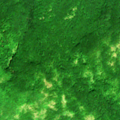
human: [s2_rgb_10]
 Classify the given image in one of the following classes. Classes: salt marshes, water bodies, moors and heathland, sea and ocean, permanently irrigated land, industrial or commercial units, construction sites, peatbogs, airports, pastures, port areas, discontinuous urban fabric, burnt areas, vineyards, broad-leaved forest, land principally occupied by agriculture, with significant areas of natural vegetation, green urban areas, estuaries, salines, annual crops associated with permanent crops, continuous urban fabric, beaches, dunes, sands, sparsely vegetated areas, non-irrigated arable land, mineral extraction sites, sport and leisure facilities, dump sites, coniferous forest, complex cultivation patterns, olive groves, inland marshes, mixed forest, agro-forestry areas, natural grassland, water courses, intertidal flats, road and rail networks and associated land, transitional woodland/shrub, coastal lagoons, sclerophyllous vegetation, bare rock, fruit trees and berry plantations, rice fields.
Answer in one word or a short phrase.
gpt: broad-leaved forest, transitional woodland/shrub